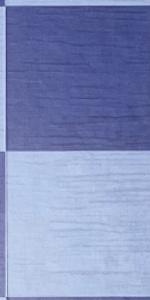
Label: Empty